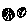
Label: moon